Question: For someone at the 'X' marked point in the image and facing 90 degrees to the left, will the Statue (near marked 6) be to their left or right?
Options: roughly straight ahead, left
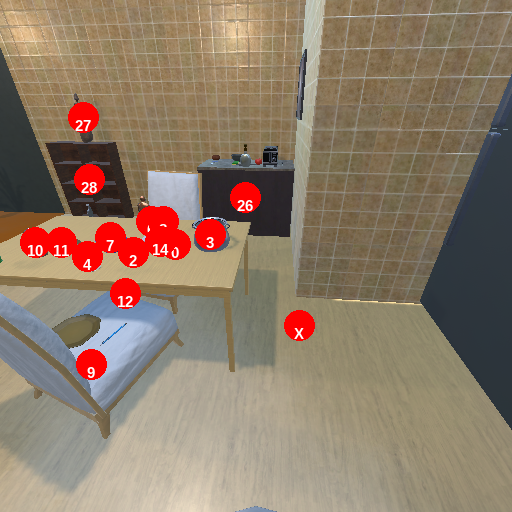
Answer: roughly straight ahead